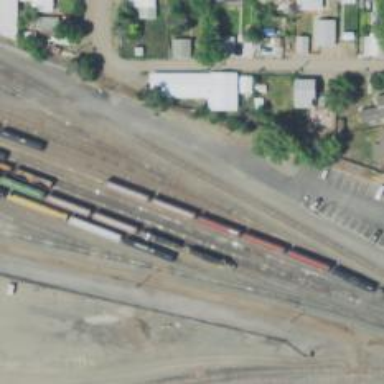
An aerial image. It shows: Railway siding with rails.